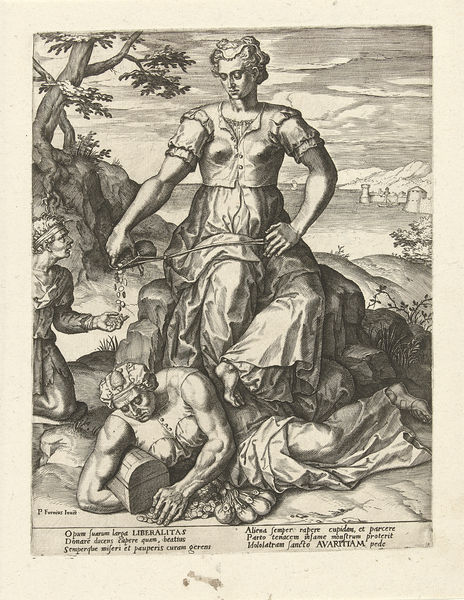
Titel: Vrijgevigheid overwint Gierigheid
Künstler: Pieter Jalhea Furnius
Standort: Amsterdam
Institution: Rijksmuseum
Schlagwörter: people, white, women, black, dress, gold, gray, grey, painting, sitting, woman, print, hand, wood, sad, clouds, man, rock, rocks, sky, stone, tree, hill, hills, lake, landscape, mountain, mountains, nature, ocean, sea, water, tower, trees, feet, drawing, black and white, castle, illustration, myth, writing, breast, outside, vest, back, foot, shoes, box, engraving, medieval, coin, breasts, sandals, chest, lying, money, worker, stones, kneeling, standing, poor, beg, robbery, latin, text, muscles, slave, vista, coins, victory, sadness, bare feet, fortress, string, bag, bags, treasure, case, boobs, workmen, laying, slavery, cuty, drop, clowds, poverty, gender, give, rod, hunger, bacl, counting, feminist, liberalitas, nippels, aaritiam, avaritiam, matriarchy, nackles, crossdress, recieve, payment, avarice, freedoms, skill woman, liberality, might, gender role, watis